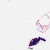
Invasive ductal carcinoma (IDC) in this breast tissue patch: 0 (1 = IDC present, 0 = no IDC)